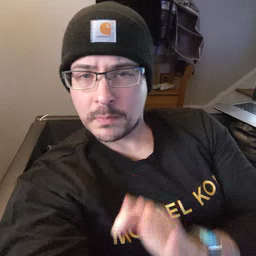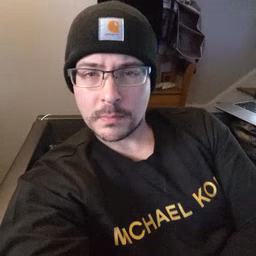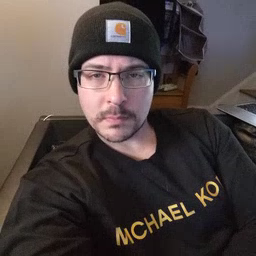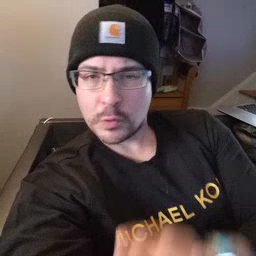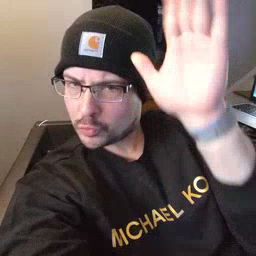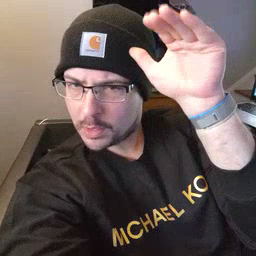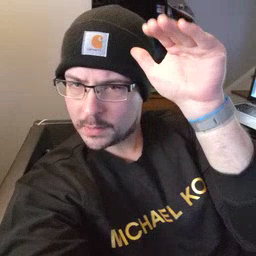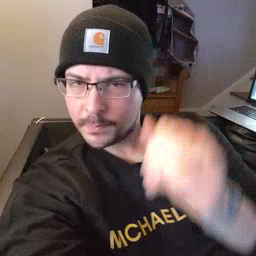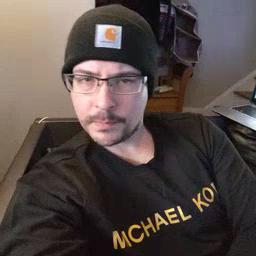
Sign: donkey